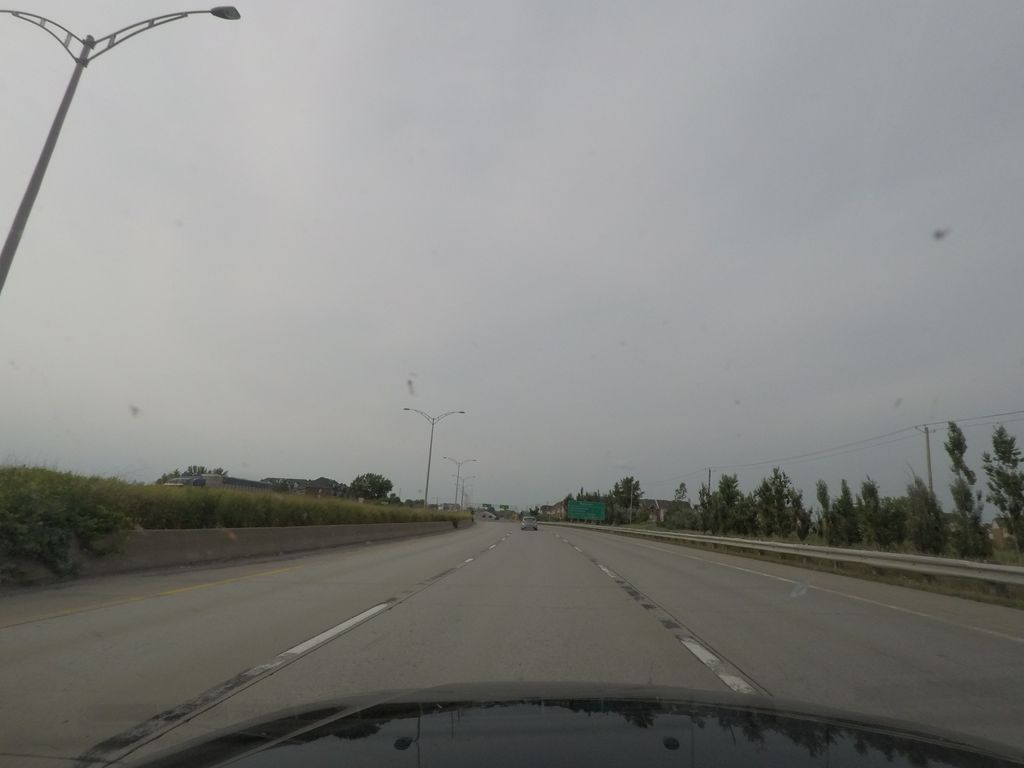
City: montreal